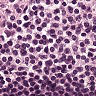
Metastatic tissue present: no